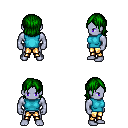
a pixel art fantasy rpg character, male body template, dark elf, purple skin, teal sleeveless shirt, gold greaves, green long bangs hairstyle, four views (front, back, left, right), 2x2 character sprite sheet, small pixel art, hard edges, no anti-aliasing